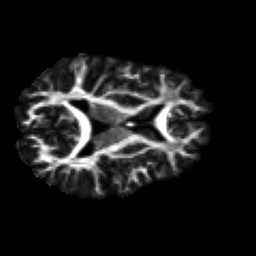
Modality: FA
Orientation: axial
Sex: male
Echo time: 0.114 s